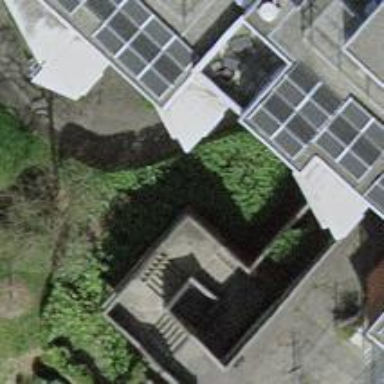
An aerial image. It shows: Concrete steps.